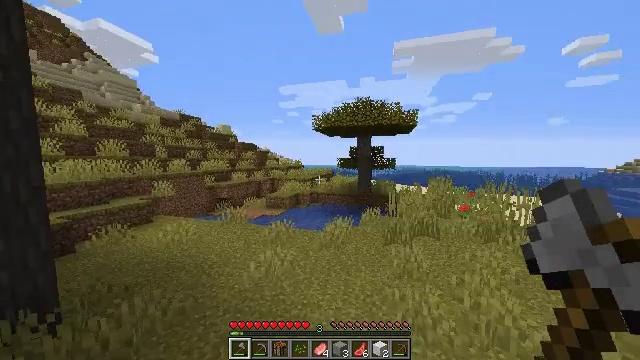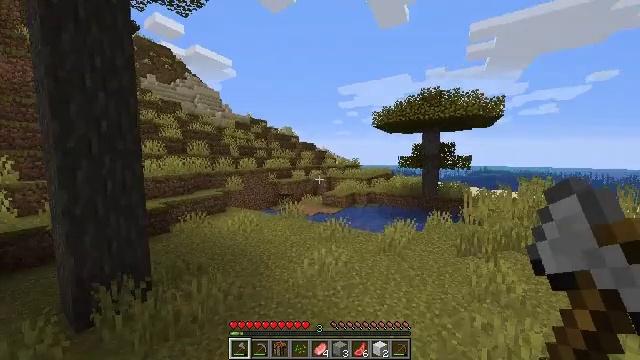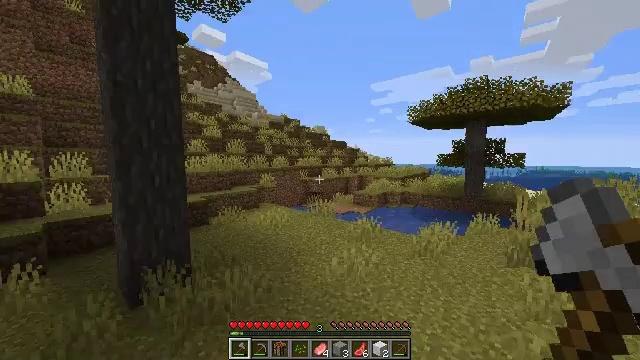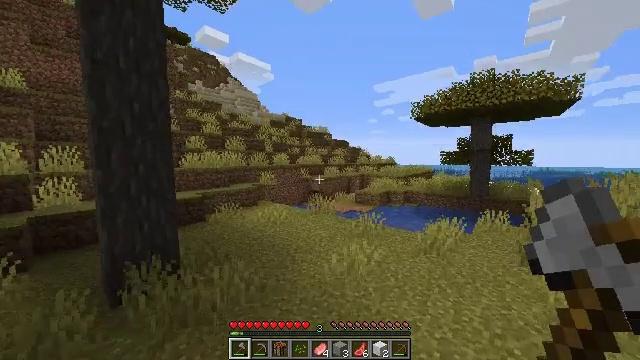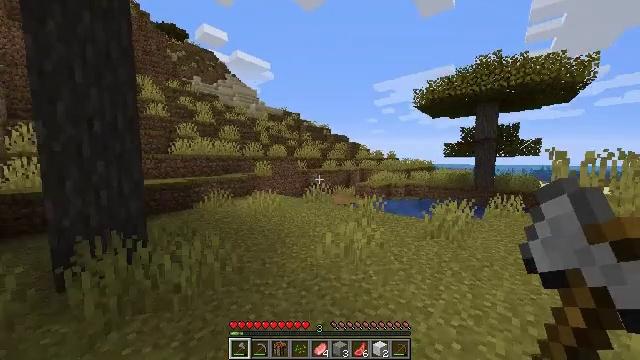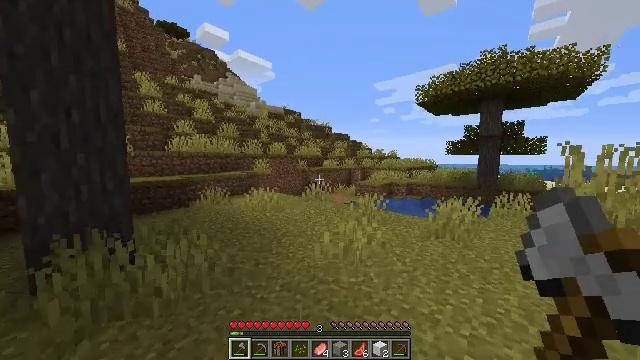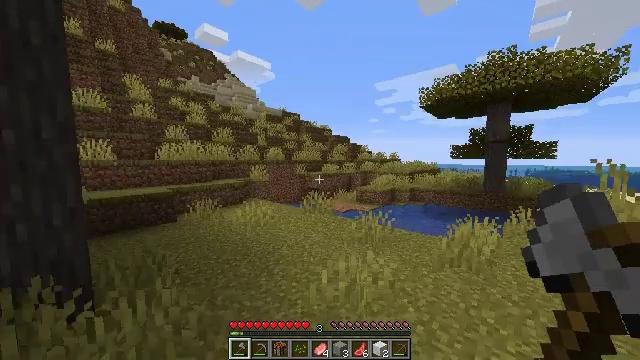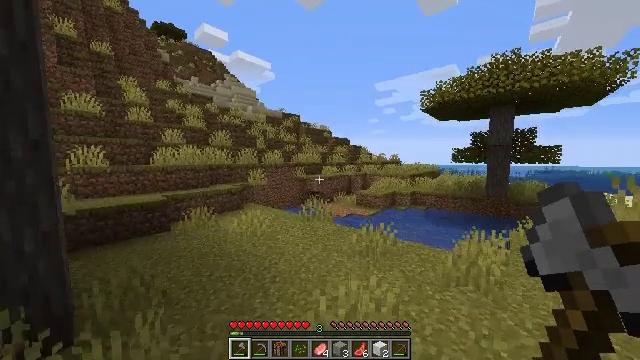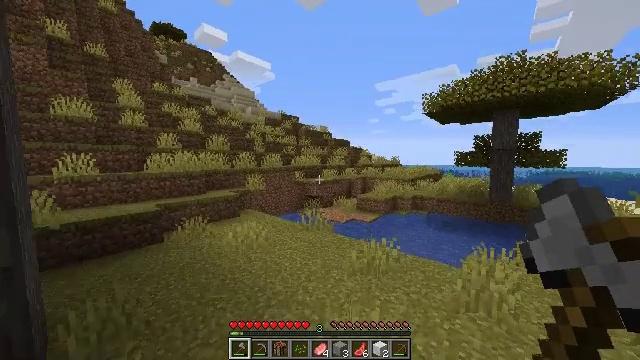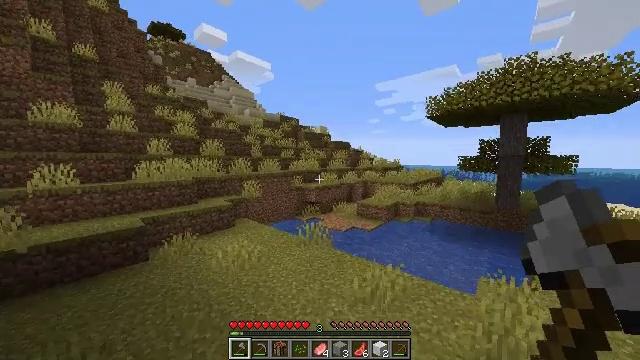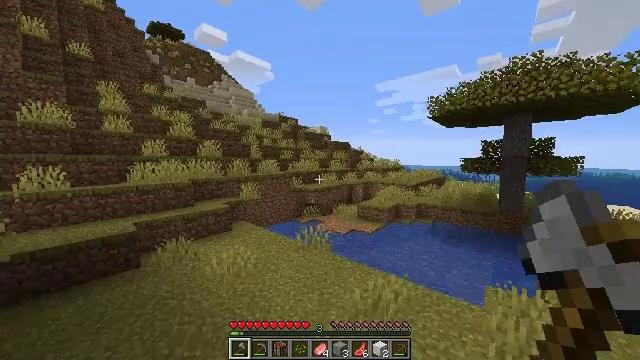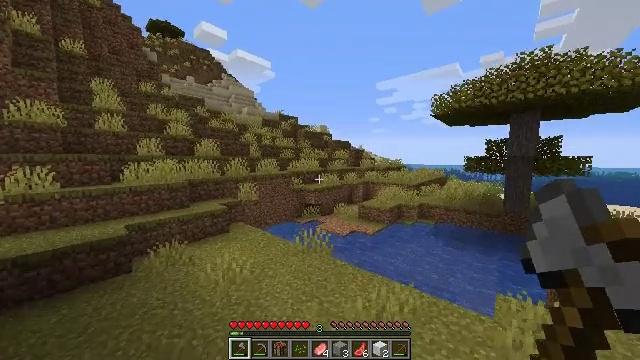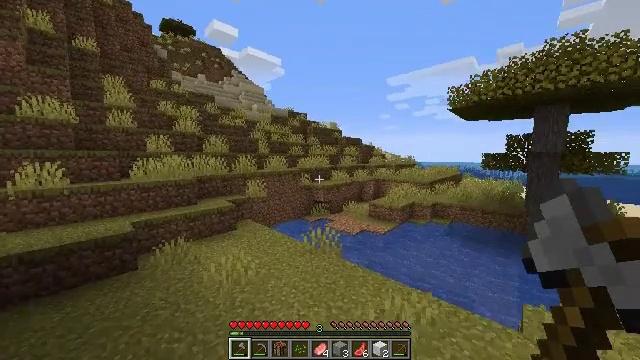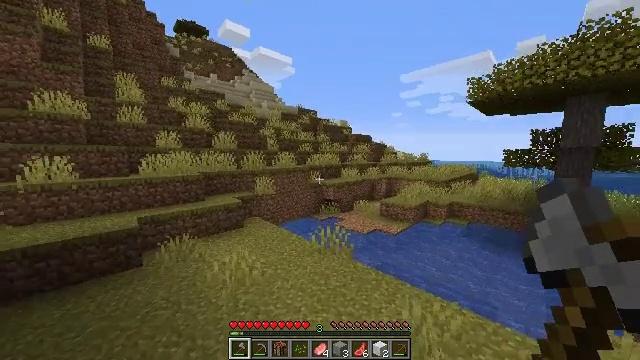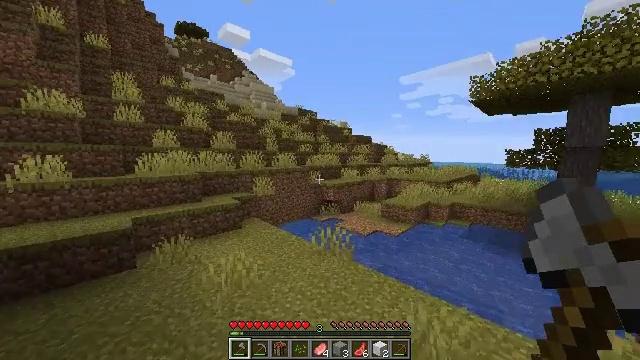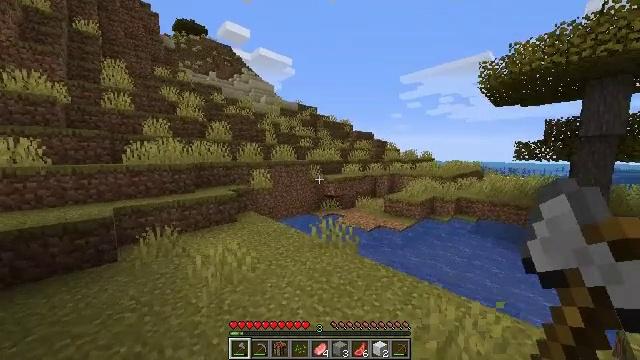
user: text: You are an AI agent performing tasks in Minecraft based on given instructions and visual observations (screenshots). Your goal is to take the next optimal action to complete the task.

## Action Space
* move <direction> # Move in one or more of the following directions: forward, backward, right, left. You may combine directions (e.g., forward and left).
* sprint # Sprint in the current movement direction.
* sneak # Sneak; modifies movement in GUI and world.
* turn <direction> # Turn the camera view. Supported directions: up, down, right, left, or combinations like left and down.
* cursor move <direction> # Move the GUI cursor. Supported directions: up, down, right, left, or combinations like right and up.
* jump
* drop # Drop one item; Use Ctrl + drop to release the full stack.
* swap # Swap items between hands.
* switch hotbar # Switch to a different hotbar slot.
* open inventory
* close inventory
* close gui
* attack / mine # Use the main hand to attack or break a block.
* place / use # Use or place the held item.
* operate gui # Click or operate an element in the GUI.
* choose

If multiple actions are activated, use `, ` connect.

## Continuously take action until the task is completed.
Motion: motion action
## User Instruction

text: Break the cyan bed to collect it.
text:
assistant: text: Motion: move forward, turn left, jump
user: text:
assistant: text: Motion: move forward, turn left, jump
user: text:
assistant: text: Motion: move forward, jump
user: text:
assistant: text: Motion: move forward, jump
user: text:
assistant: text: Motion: move forward, jump
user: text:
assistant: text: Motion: move forward, jump
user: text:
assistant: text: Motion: move forward, jump
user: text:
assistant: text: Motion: move forward, jump
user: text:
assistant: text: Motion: move forward, jump
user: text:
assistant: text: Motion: move forward, jump
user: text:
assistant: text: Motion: move forward, jump
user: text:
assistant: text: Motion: move forward and move left, turn left, jump
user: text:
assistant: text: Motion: move forward and move left, turn left, jump
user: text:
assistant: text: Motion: move forward and move left, jump
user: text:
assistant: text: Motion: move forward and move left, jump
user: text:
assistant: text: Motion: move forward and move left, jump
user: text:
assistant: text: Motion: move forward and move left, jump
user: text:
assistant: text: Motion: move forward and move left, jump
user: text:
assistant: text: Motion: move forward and move left, turn up, jump
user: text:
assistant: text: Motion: move forward and move left, jump
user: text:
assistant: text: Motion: move forward and move left, turn left, jump
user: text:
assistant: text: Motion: move forward and move left, turn left and down, jump
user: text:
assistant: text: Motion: move forward and move left, turn left
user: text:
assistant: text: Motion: move forward and move left, turn left
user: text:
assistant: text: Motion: move forward and move left
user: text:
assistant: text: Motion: move forward and move left
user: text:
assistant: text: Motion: move forward and move left
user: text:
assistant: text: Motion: move forward and move left
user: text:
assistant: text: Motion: move forward and move left
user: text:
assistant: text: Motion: move forward and move left, jump